Interaction volume radius: 10 \u00c5
Interaction volume height: 10 \u00c5
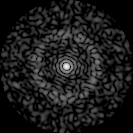
Disorder parameter: 0.8293